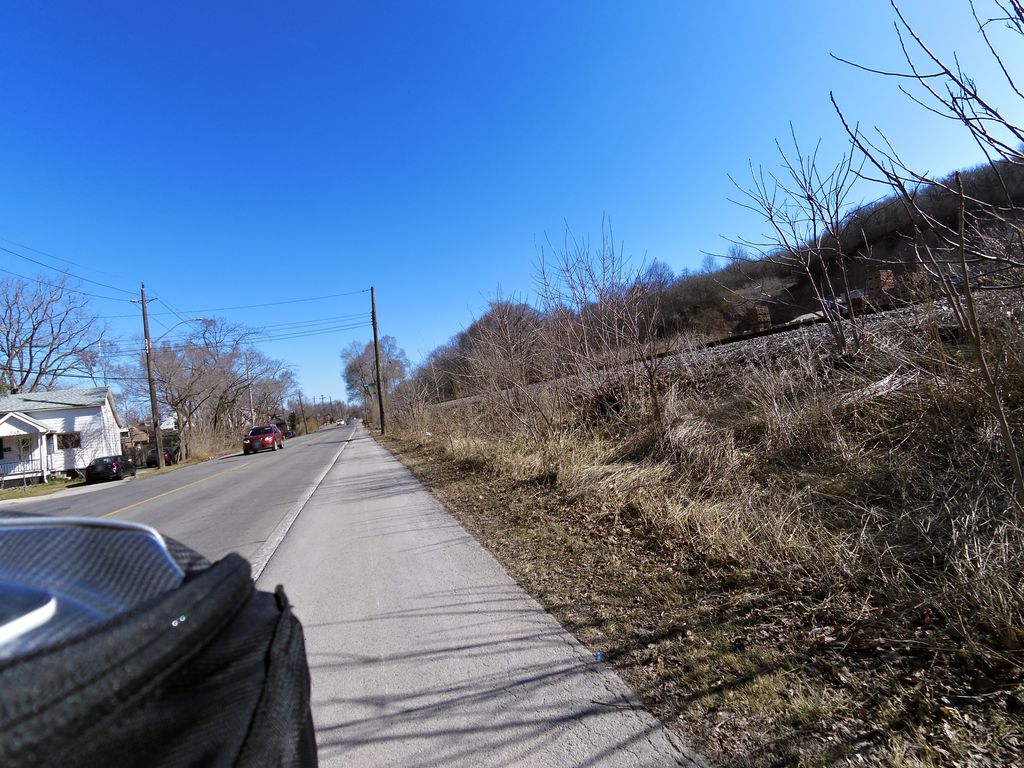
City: hamilton